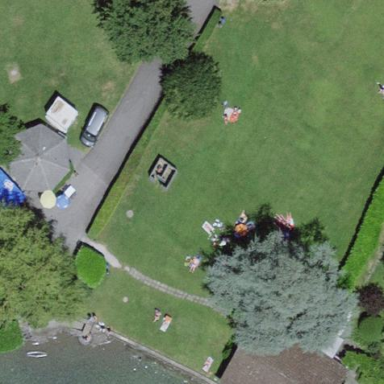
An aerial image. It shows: Park with swimming lake.